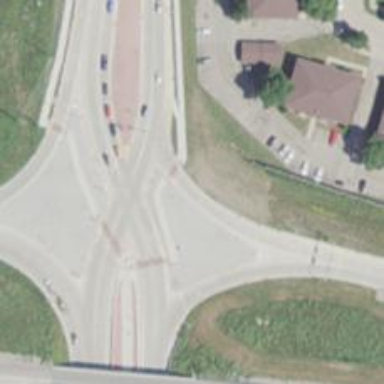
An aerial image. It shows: Motorway link at Diverging Diamond Interchange (DDI) junction.